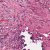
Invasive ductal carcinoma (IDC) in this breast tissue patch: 0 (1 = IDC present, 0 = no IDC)